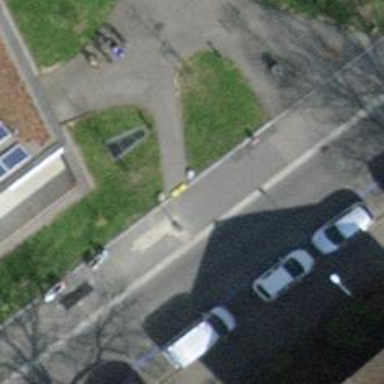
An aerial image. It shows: Asphalt sidewalk.